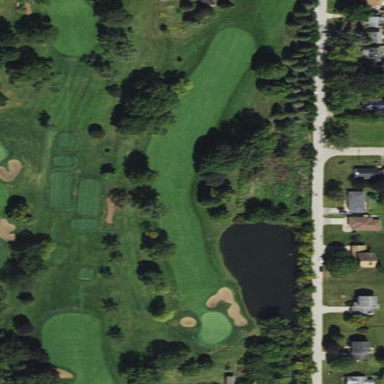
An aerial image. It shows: Grassy area designated as golf fairway.